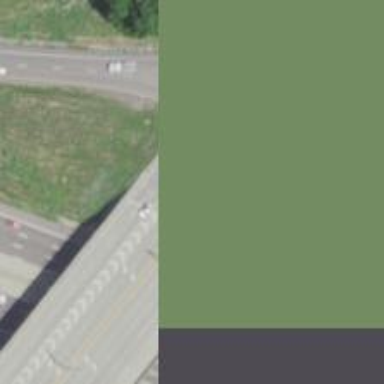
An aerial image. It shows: Trunk highway.